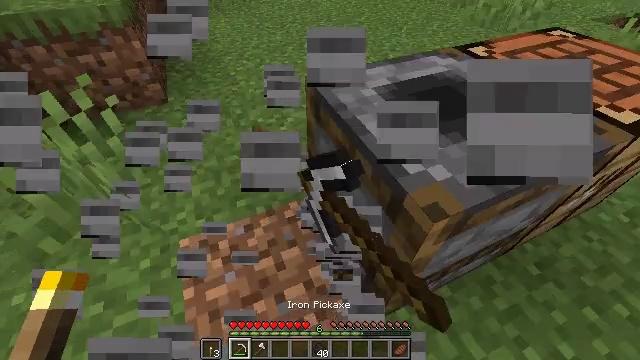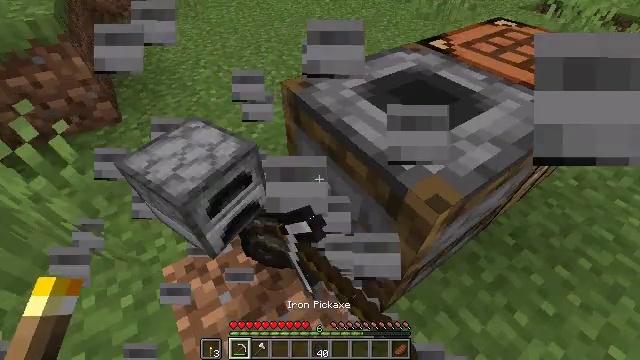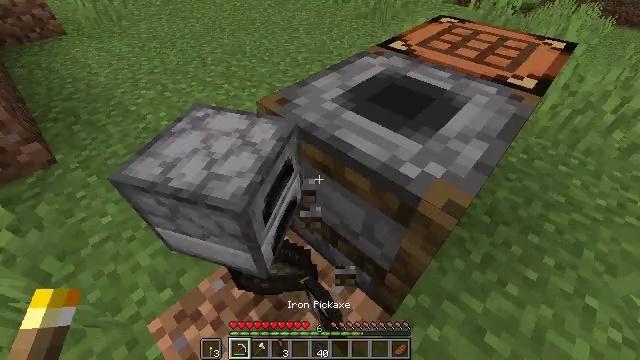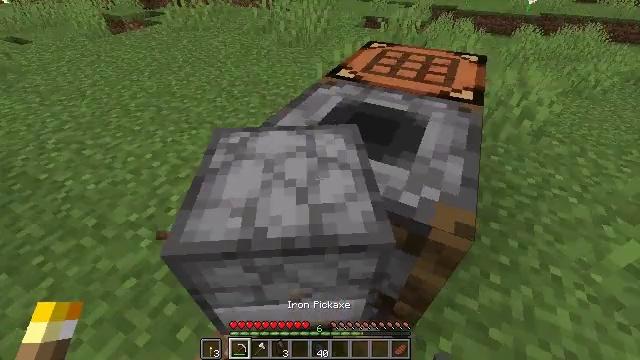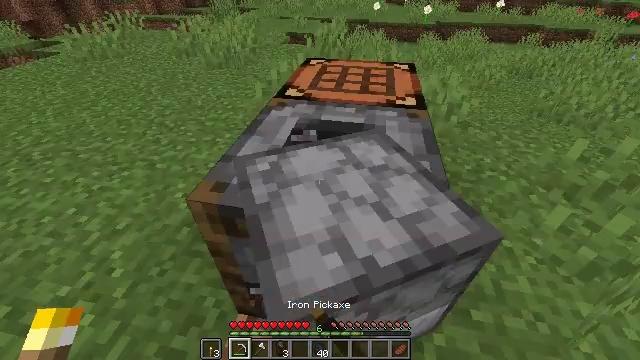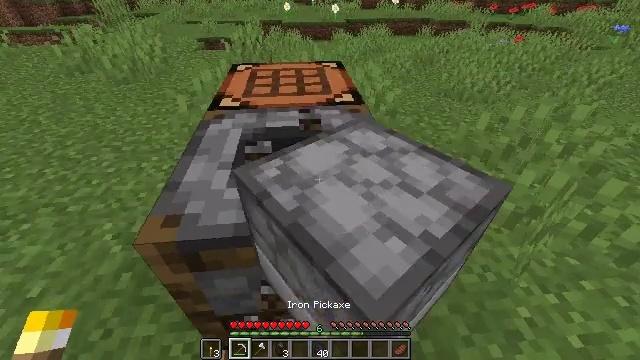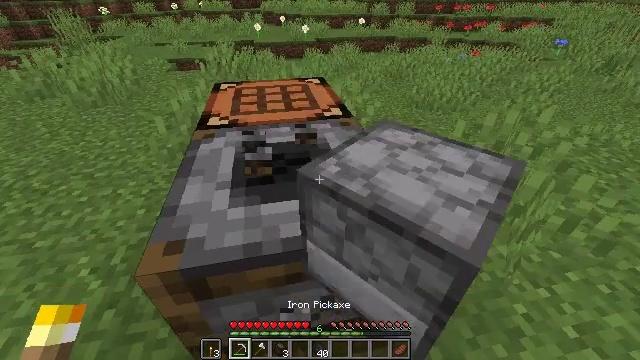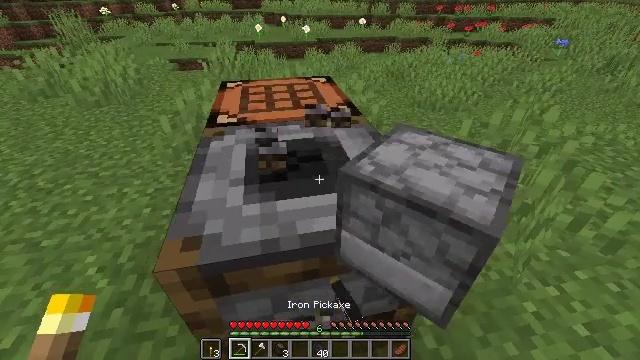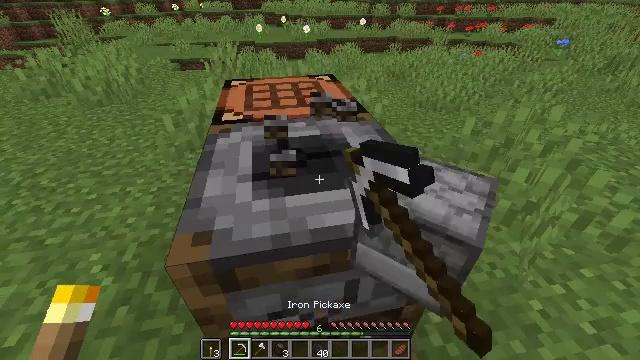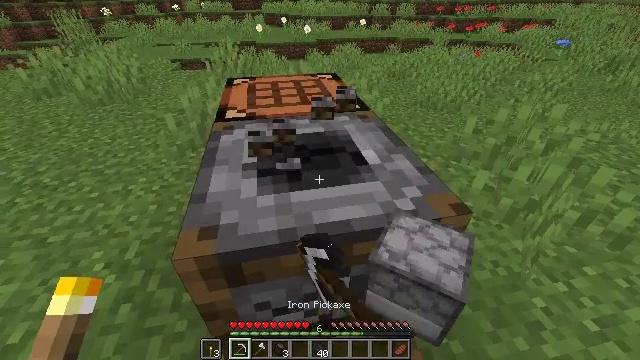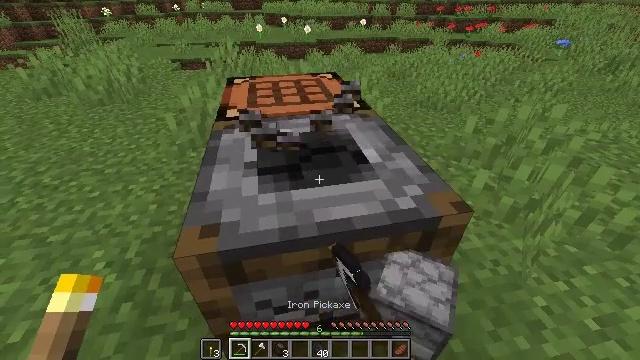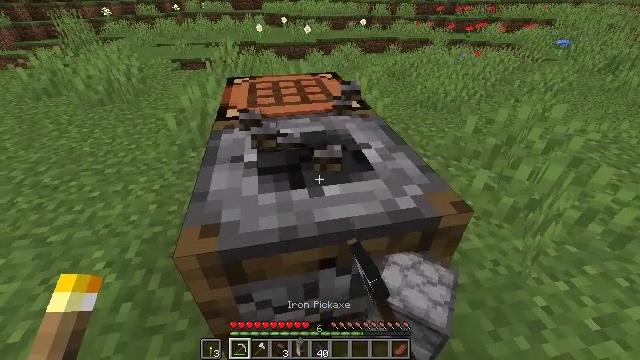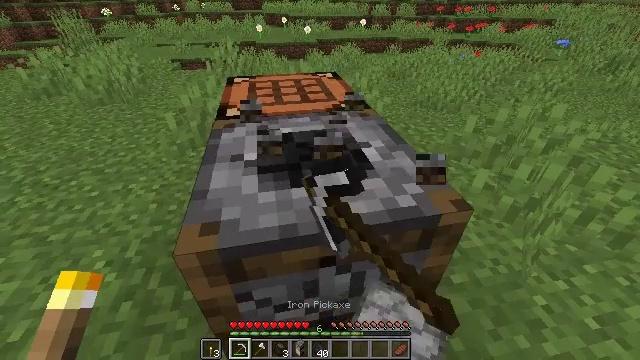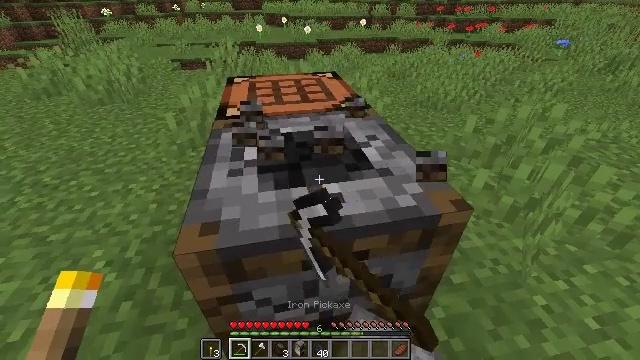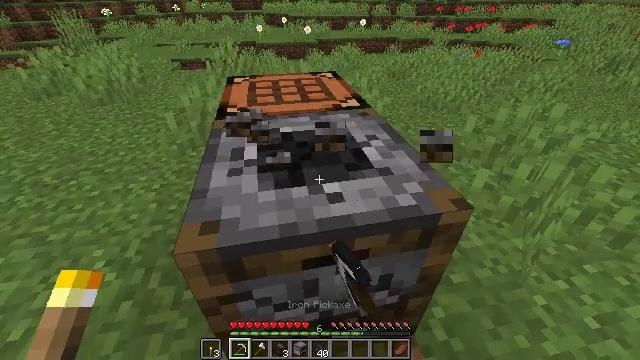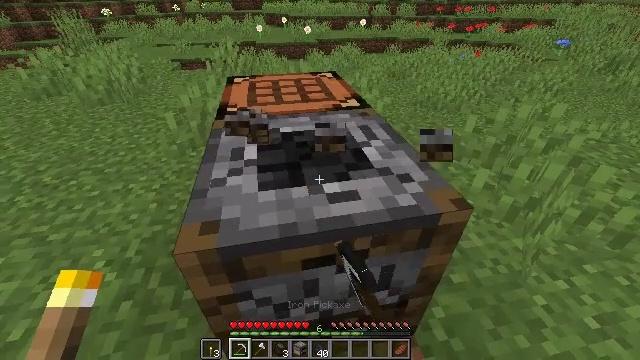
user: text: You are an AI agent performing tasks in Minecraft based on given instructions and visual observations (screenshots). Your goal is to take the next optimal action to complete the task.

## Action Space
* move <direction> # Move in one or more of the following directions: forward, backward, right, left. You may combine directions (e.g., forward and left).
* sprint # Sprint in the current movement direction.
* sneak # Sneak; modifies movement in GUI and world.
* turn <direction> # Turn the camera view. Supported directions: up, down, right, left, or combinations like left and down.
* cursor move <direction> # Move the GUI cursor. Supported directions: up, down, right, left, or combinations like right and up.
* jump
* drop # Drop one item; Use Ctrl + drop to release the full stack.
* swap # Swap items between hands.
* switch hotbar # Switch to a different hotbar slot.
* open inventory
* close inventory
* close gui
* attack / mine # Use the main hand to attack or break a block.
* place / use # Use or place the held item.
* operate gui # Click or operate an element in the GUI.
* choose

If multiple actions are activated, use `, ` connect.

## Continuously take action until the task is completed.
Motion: motion action
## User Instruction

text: Break the smoker to collect it.
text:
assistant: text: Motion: move forward and move left, turn right, attack / mine
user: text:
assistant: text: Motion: move forward and move left, turn right, attack / mine
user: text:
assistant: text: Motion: move forward and move left, turn right and up, attack / mine
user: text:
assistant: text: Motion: move forward and move left, turn right and up, attack / mine
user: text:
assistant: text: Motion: turn right, attack / mine
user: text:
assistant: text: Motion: turn right and up, attack / mine
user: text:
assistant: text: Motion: attack / mine
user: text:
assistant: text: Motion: attack / mine
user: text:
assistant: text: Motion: attack / mine
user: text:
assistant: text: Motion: attack / mine
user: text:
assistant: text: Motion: attack / mine
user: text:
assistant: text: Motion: attack / mine
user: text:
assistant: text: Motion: attack / mine
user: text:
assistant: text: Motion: attack / mine
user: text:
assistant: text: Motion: attack / mine
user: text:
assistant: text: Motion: attack / mine
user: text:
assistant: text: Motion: attack / mine
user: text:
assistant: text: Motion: attack / mine
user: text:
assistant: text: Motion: attack / mine
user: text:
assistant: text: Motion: attack / mine
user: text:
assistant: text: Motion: attack / mine
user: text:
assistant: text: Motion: attack / mine
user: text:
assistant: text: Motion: attack / mine
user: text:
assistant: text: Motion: attack / mine
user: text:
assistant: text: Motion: attack / mine